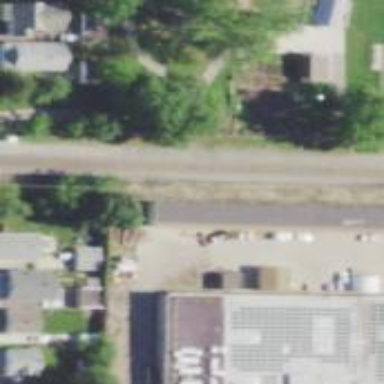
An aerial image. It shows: Power pole.